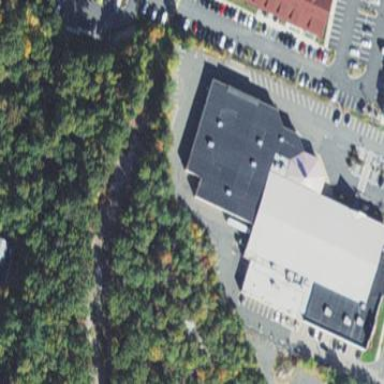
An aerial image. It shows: Retail building that houses furniture shop.